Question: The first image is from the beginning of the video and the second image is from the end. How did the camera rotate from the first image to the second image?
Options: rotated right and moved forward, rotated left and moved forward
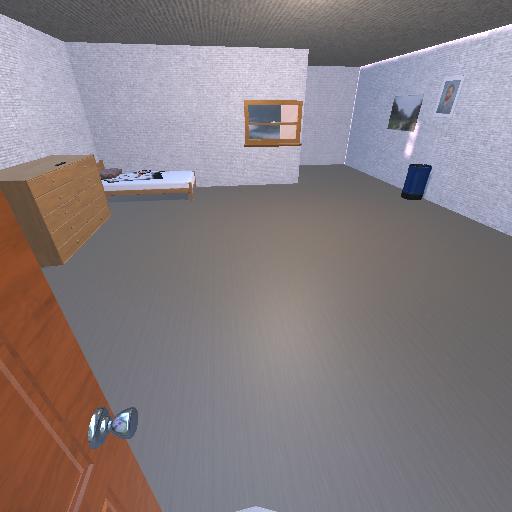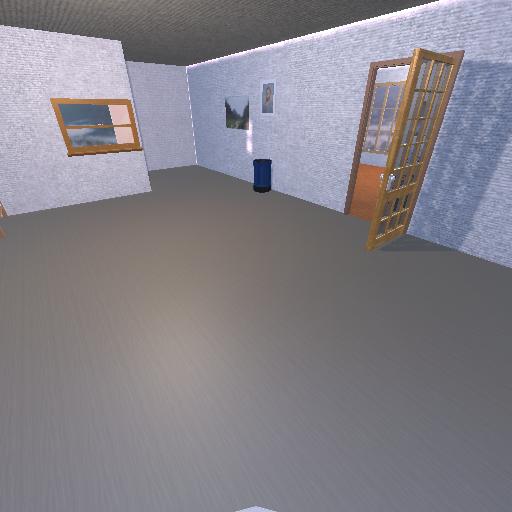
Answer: rotated right and moved forward